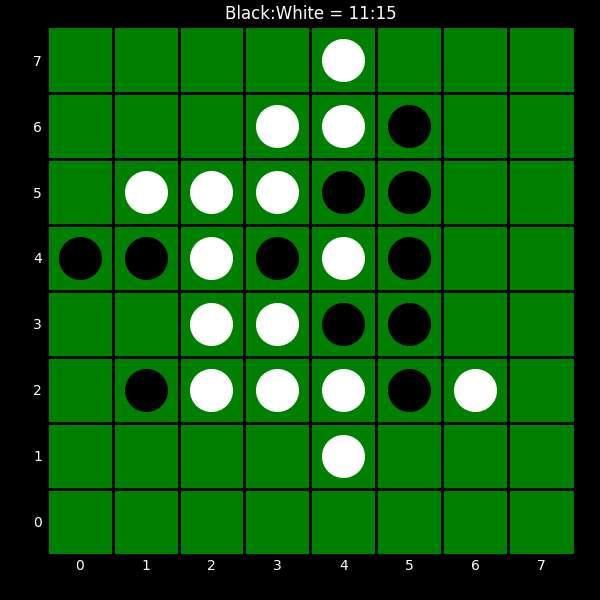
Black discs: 11
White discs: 15